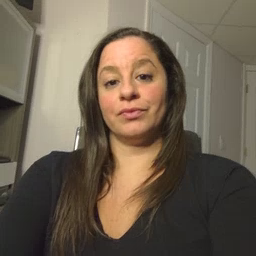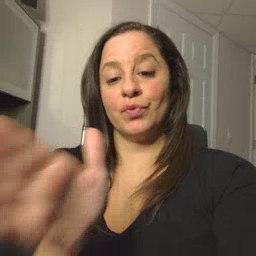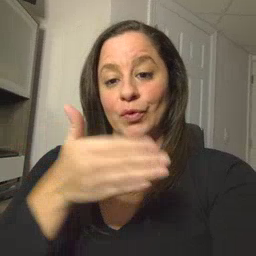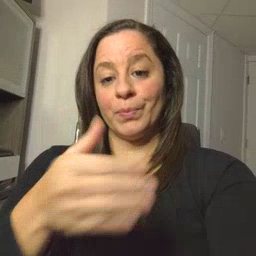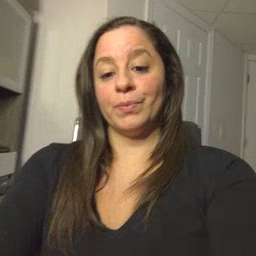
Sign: room